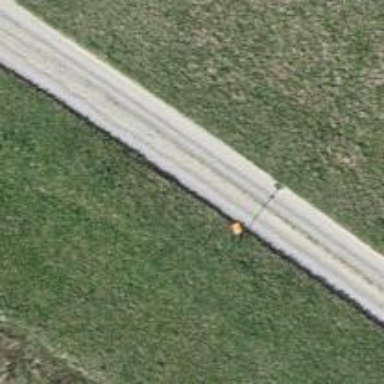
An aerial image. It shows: Pole with roof-covered pipeline marker.